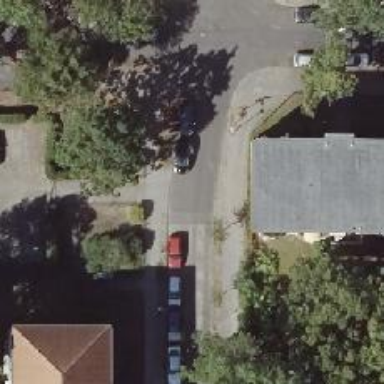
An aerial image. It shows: Residential road with concrete surface. Sidewalks are present on both sides.